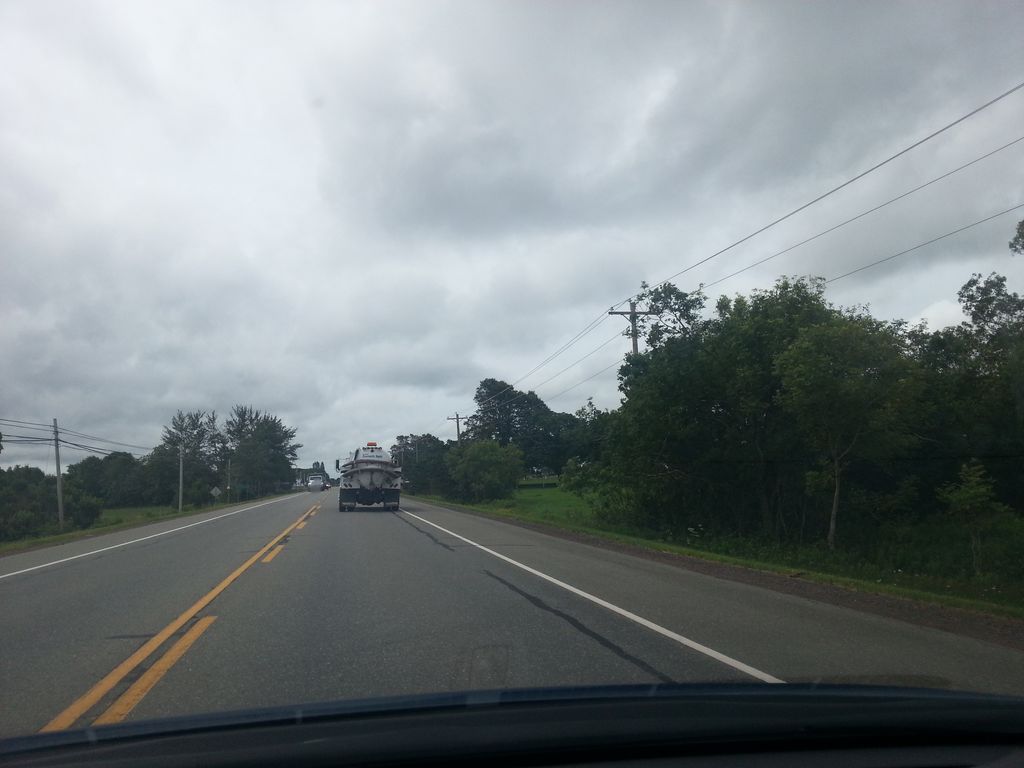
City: charlottetown